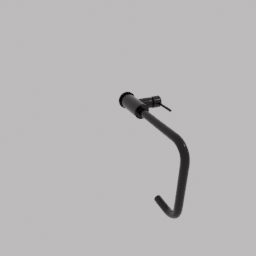
Label: appliances